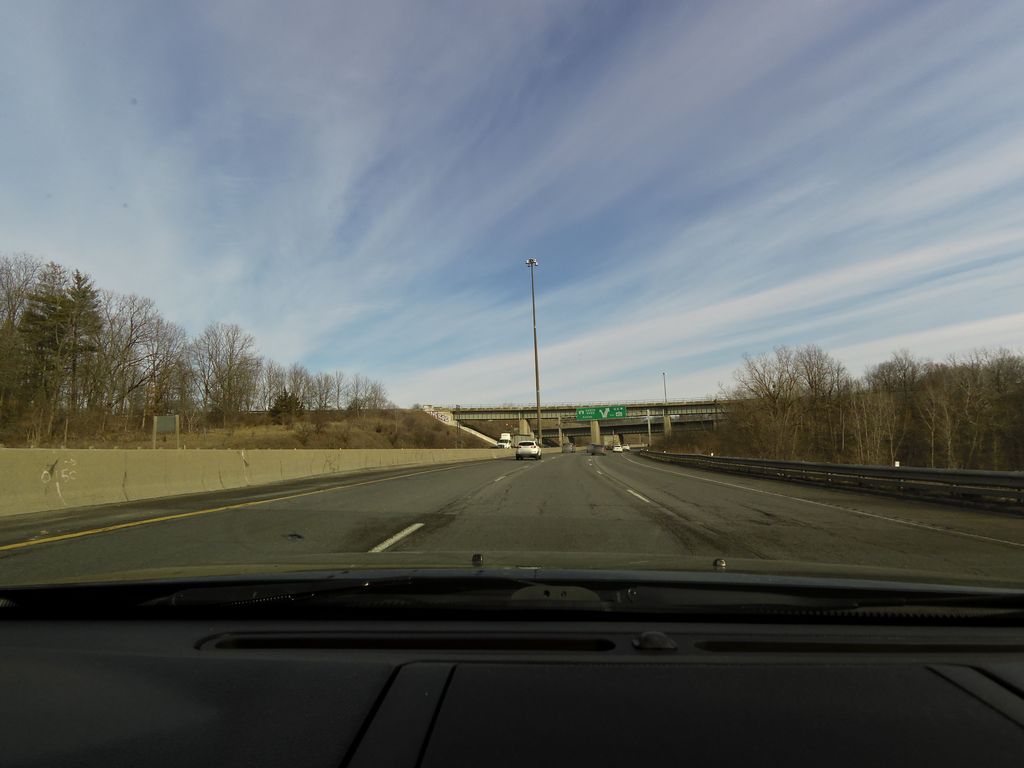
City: hamilton